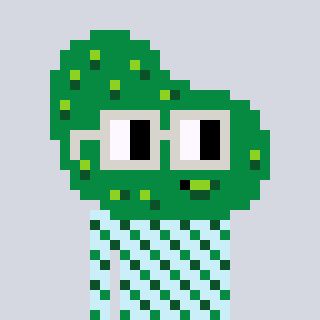
a pixel art character with square light gray glasses, a pickle-shaped head and a cold-colored body on a cool background